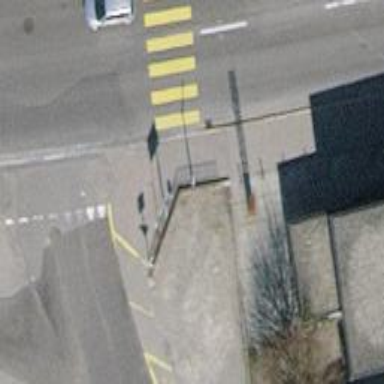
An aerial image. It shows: Kerb barrier.